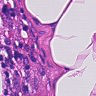
Metastatic tissue present: no